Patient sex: M
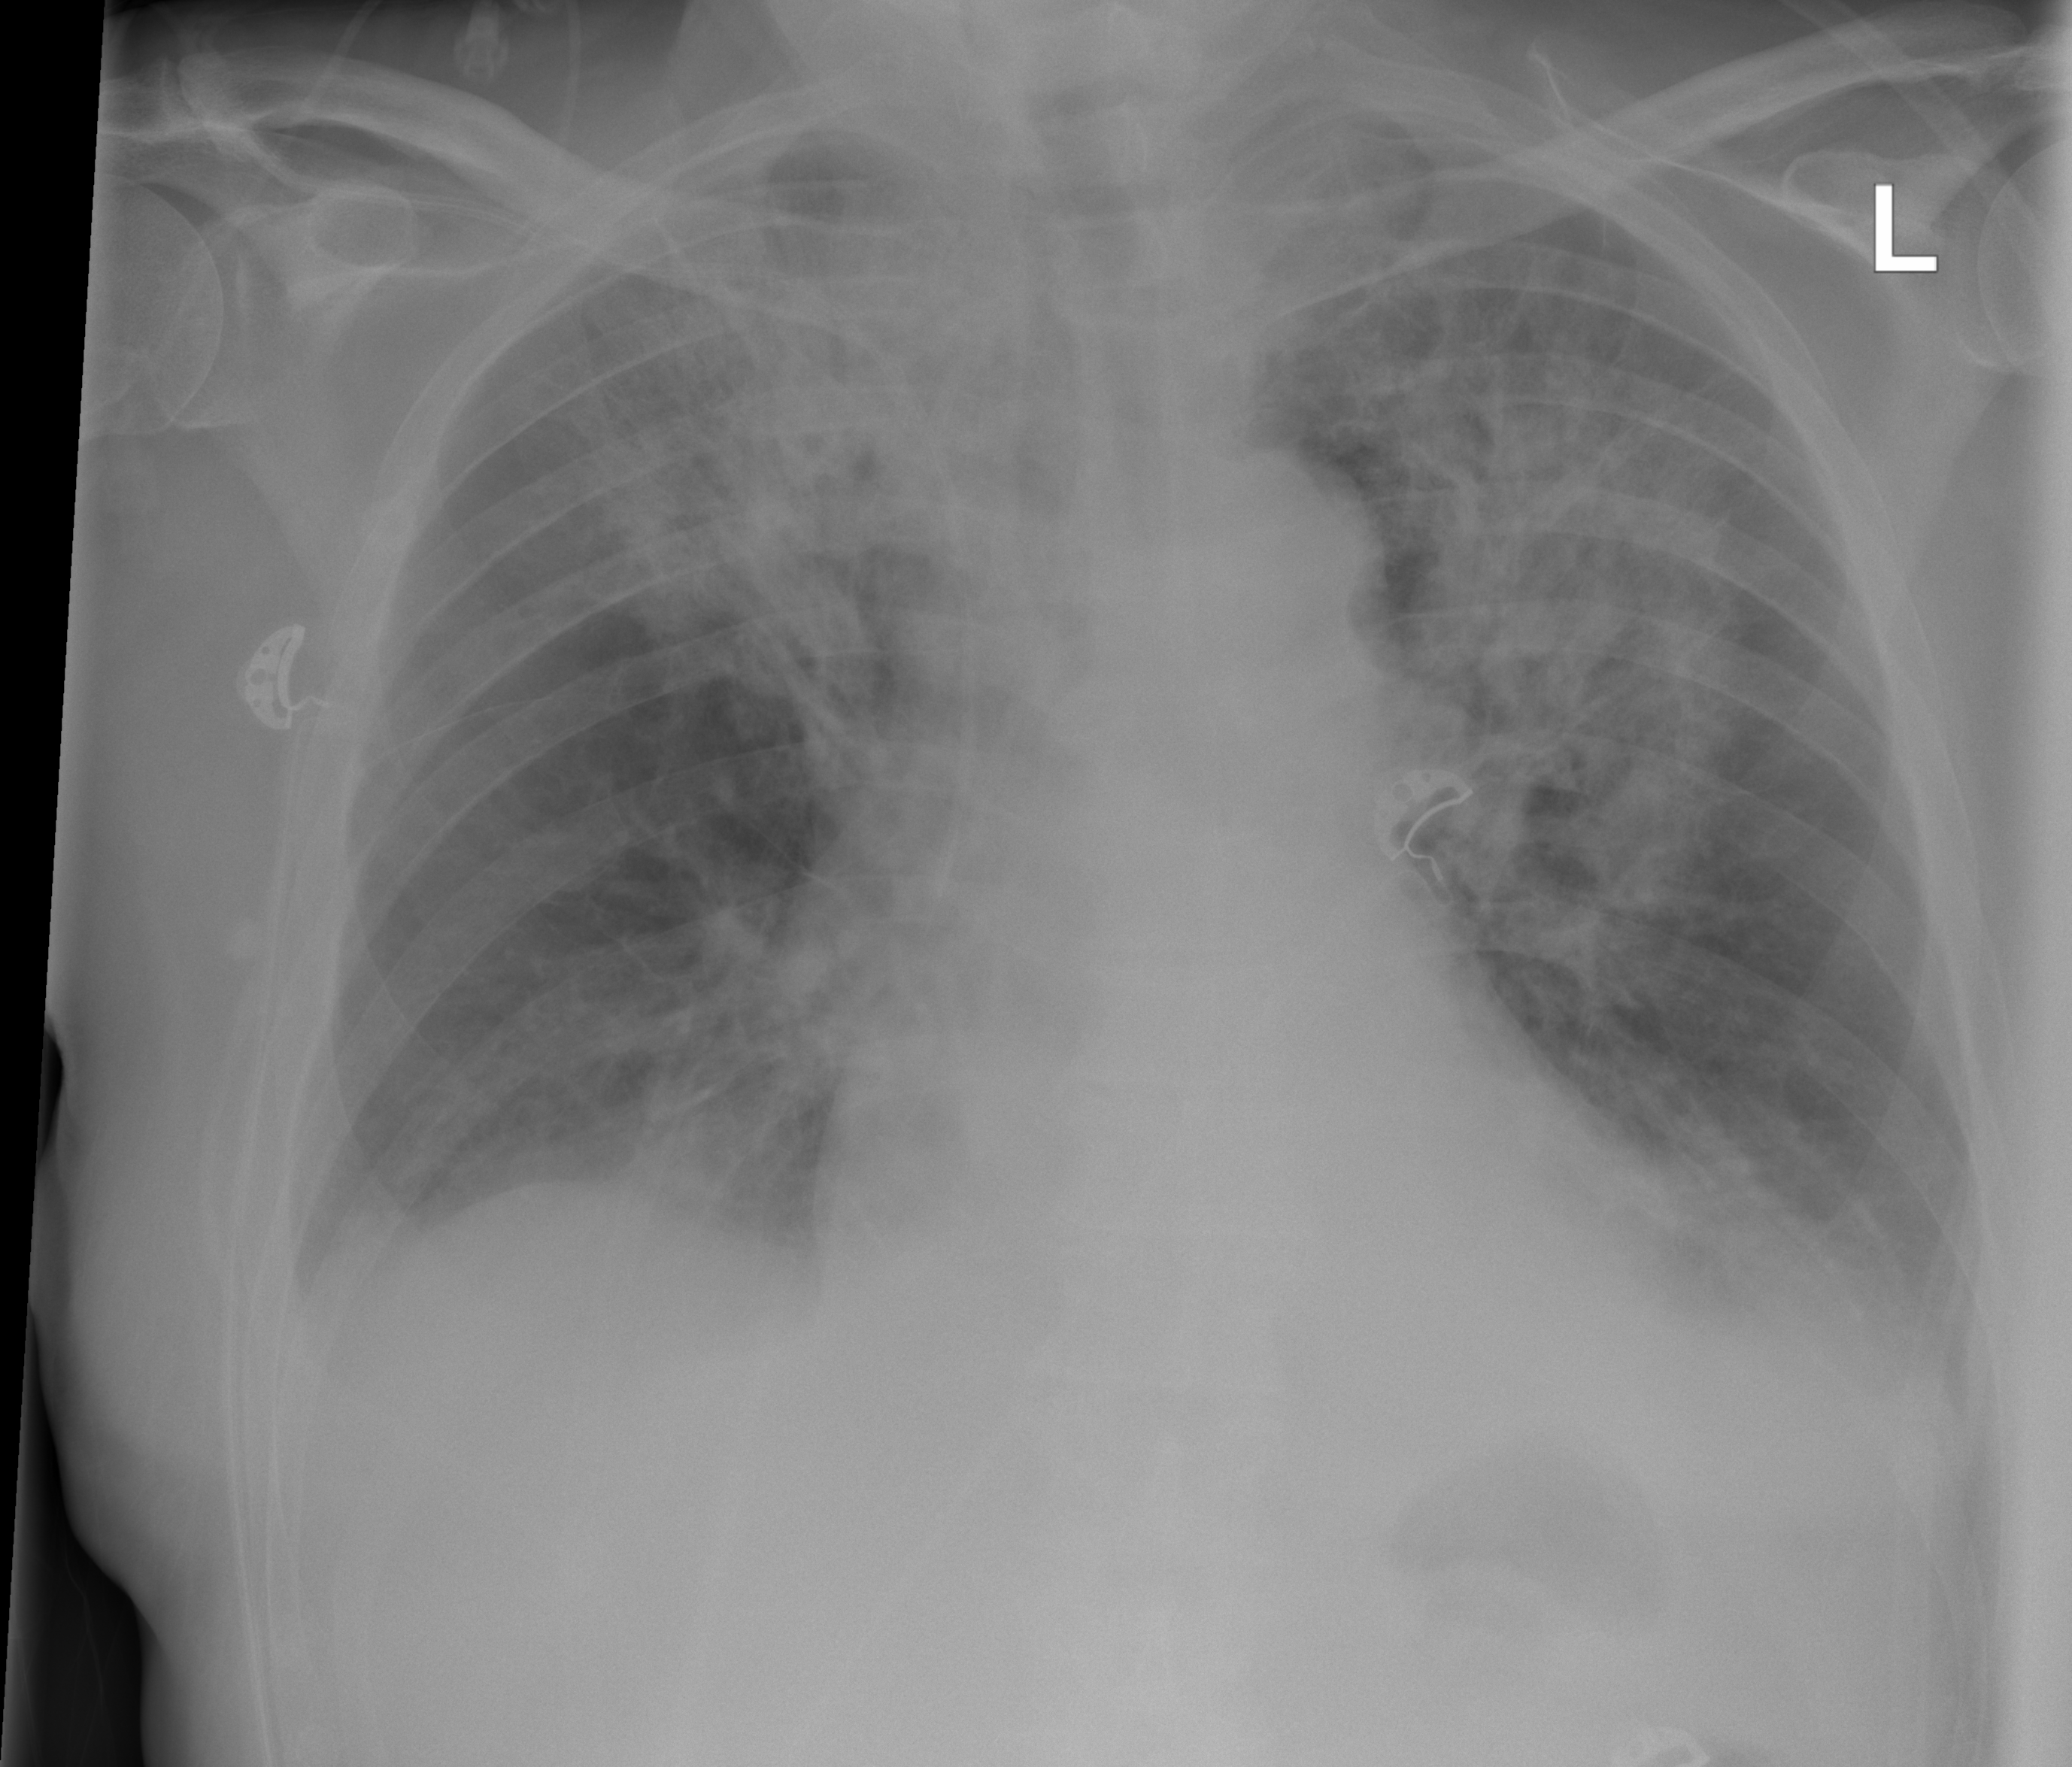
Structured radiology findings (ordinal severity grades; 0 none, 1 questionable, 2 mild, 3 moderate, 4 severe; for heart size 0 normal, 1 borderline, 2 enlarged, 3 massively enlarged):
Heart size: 0
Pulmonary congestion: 0
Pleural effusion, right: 2
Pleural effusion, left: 2
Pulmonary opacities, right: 3
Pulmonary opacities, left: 3
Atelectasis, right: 2
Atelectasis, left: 2